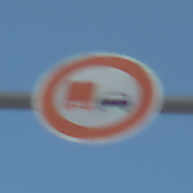
Verkehrszeichen: UeberholverbotKraftfahrzeuge
Umgebung: Outdoor, Suburban
Tageszeit: MorningAfternoon
Wetter: PartlyCloudy
Licht: Natural
Jahreszeit: NotSpecified
Kontrast: HighContrast